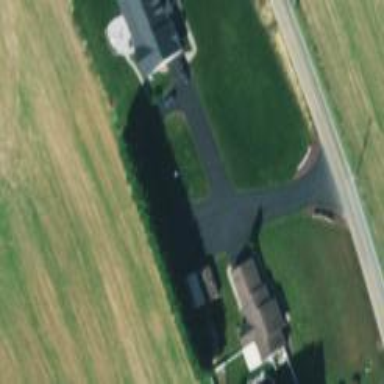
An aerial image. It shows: Driveway leading to service road.